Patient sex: M
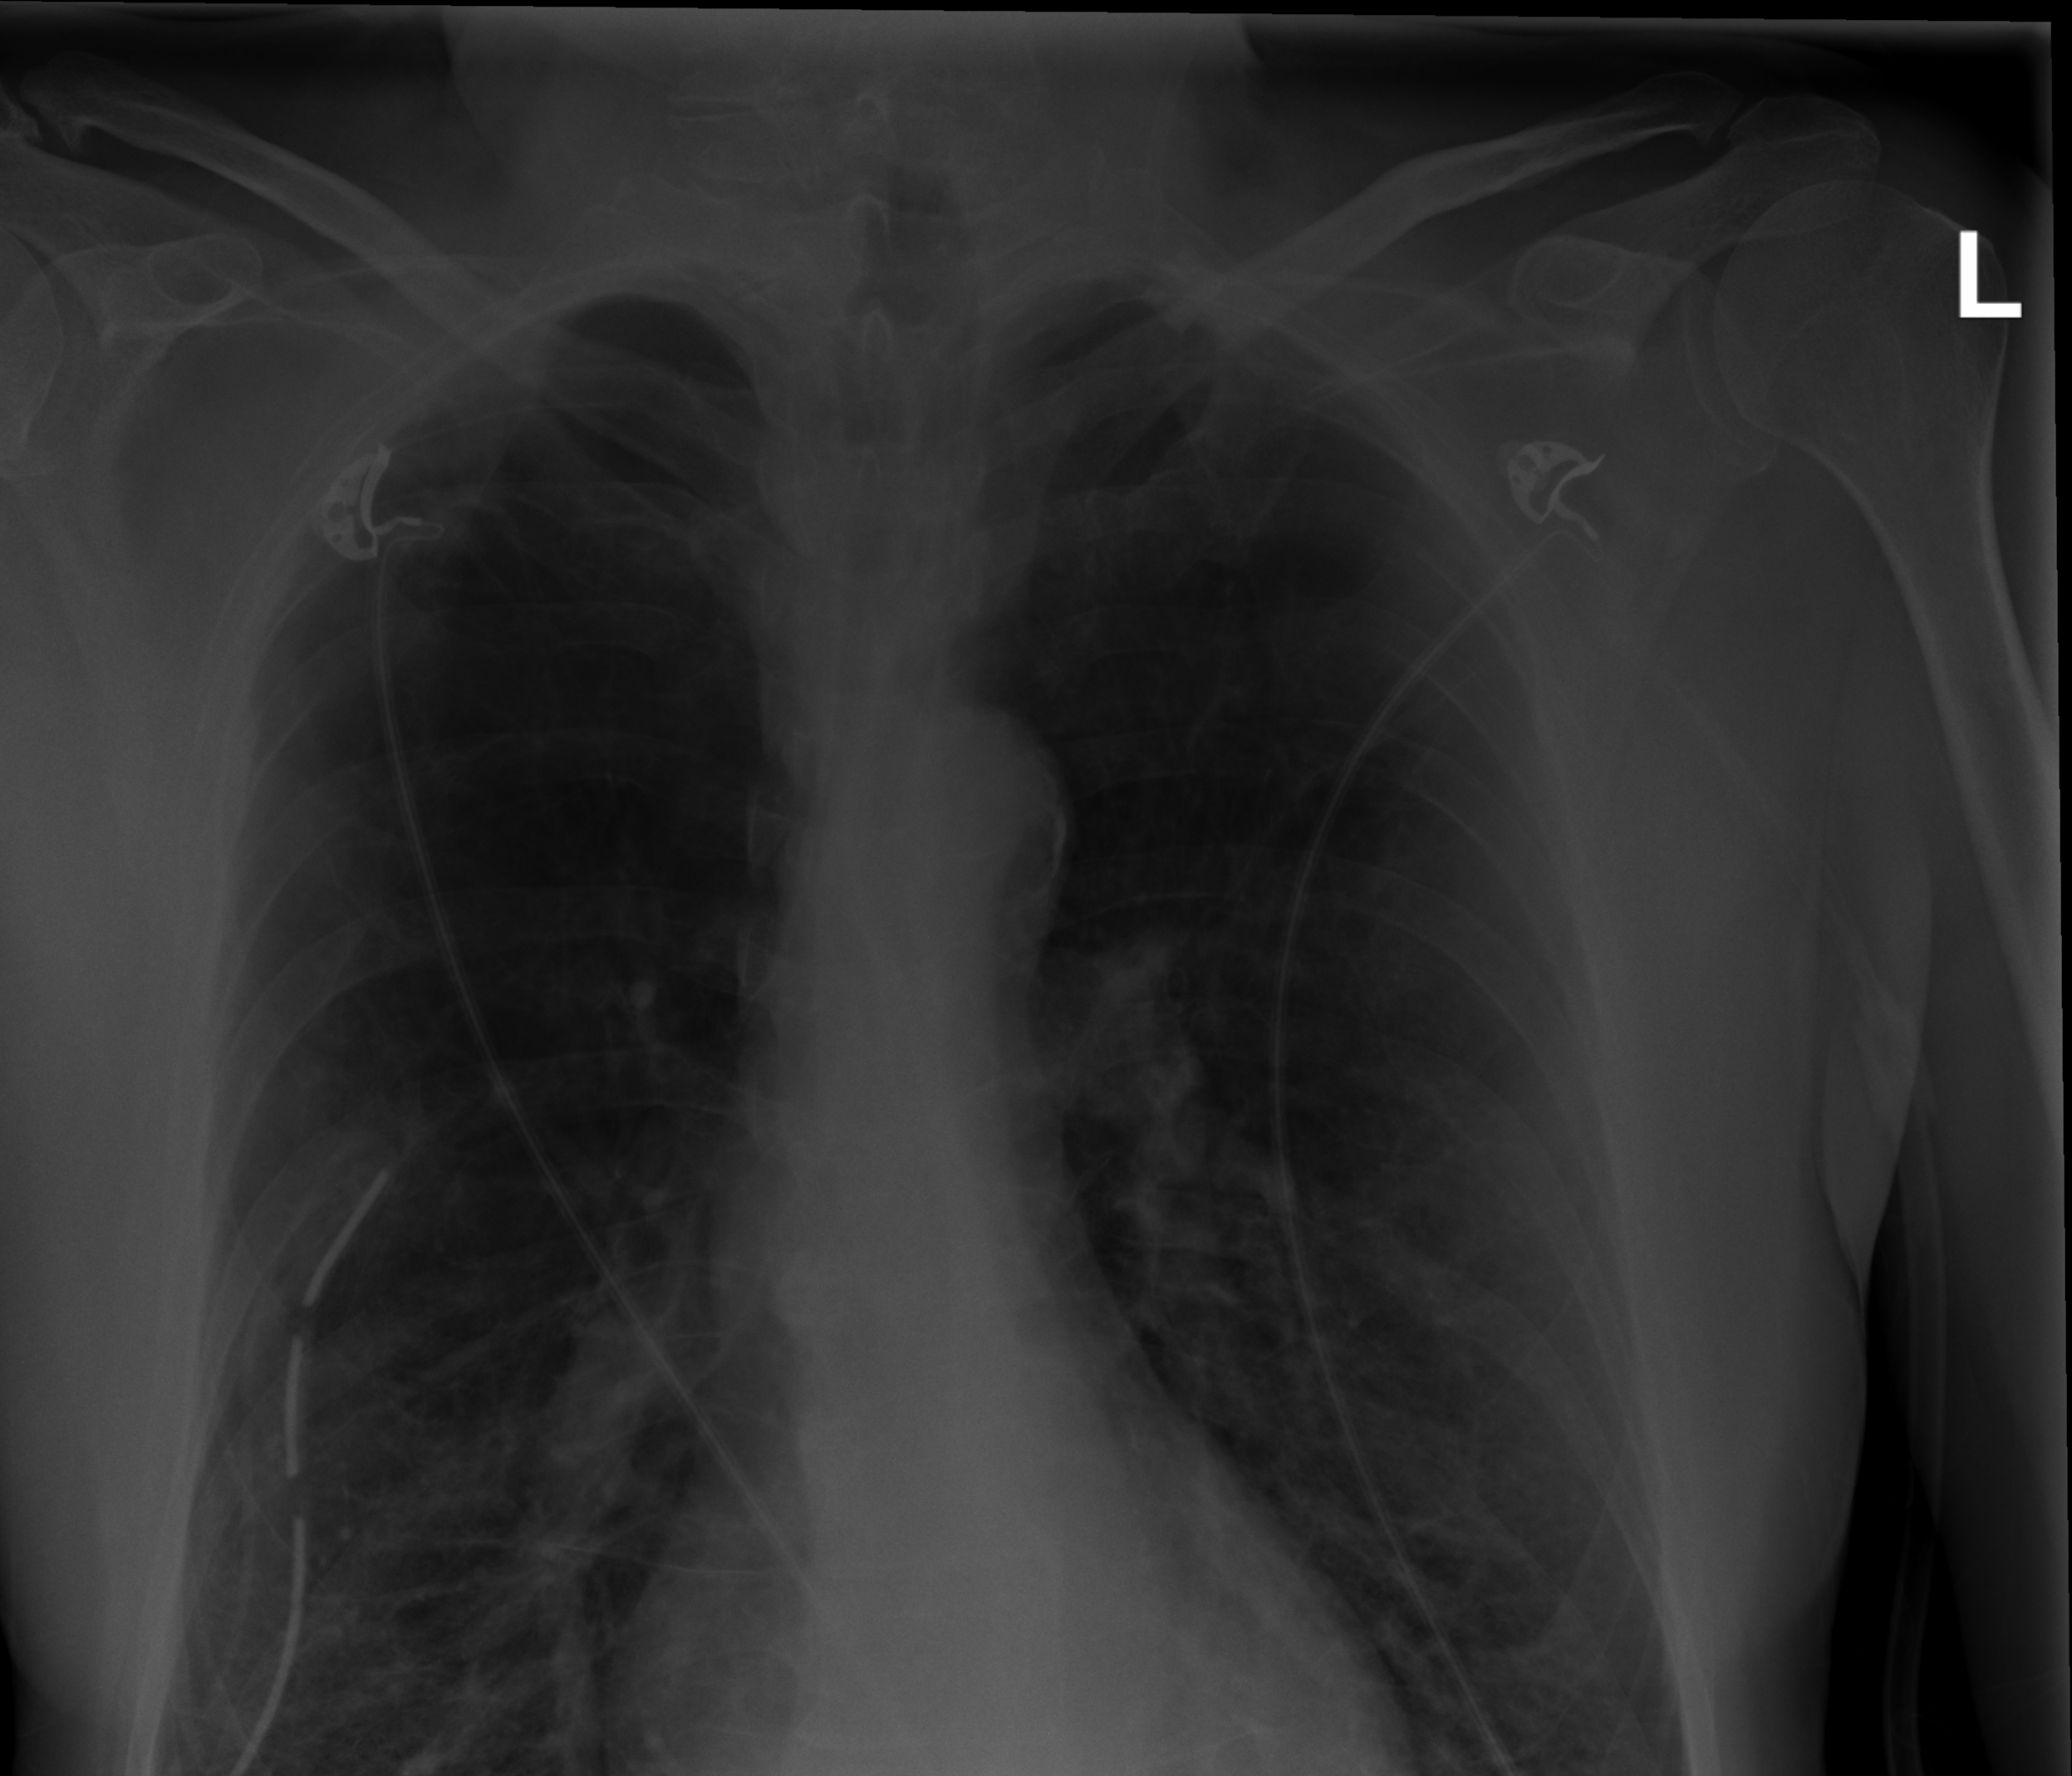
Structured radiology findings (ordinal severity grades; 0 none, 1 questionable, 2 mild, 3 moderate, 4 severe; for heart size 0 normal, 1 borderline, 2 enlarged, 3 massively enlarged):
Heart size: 0
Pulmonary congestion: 0
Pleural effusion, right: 0
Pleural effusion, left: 0
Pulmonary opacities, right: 0
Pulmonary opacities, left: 0
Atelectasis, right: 2
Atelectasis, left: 2